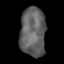
Tissue: lung
Cell type: T cells
Senescence score: 0.2246
Nuclear area (px): 1229
Mean DAPI intensity: 97.283